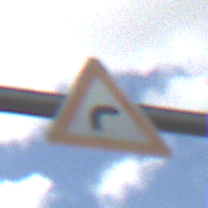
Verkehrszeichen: KurveRechts
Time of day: Midday
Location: Outdoor (Nature)
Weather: PartlyCloudy
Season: NotSpecified
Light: Natural